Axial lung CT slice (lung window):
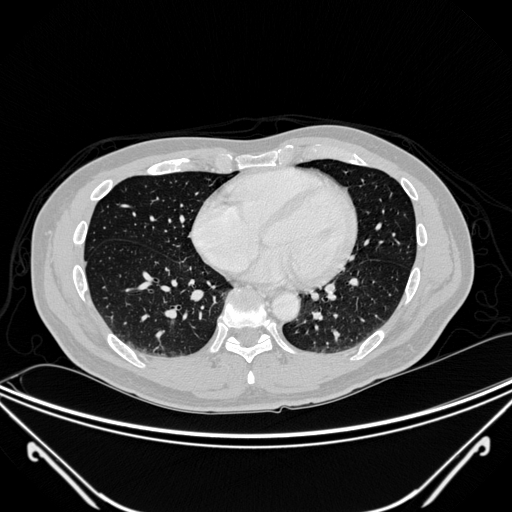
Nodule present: no